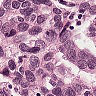
Metastatic tissue present: yes